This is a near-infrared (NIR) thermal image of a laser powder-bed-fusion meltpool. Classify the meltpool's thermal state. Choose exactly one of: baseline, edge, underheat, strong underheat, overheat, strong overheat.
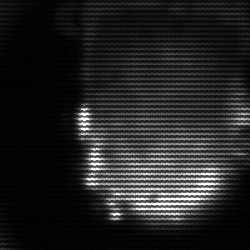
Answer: baseline